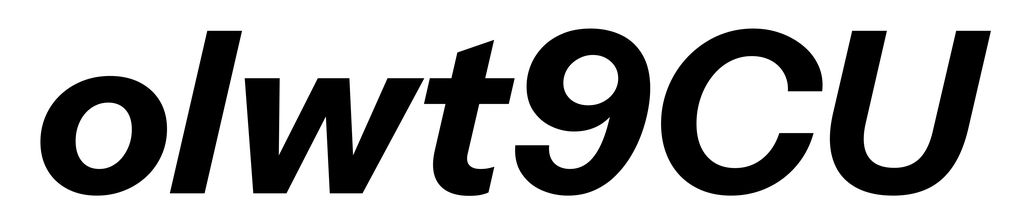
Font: InstrumentSans-Italic_Bold_Italic